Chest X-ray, AP view. Patient: 36 years old, sex F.
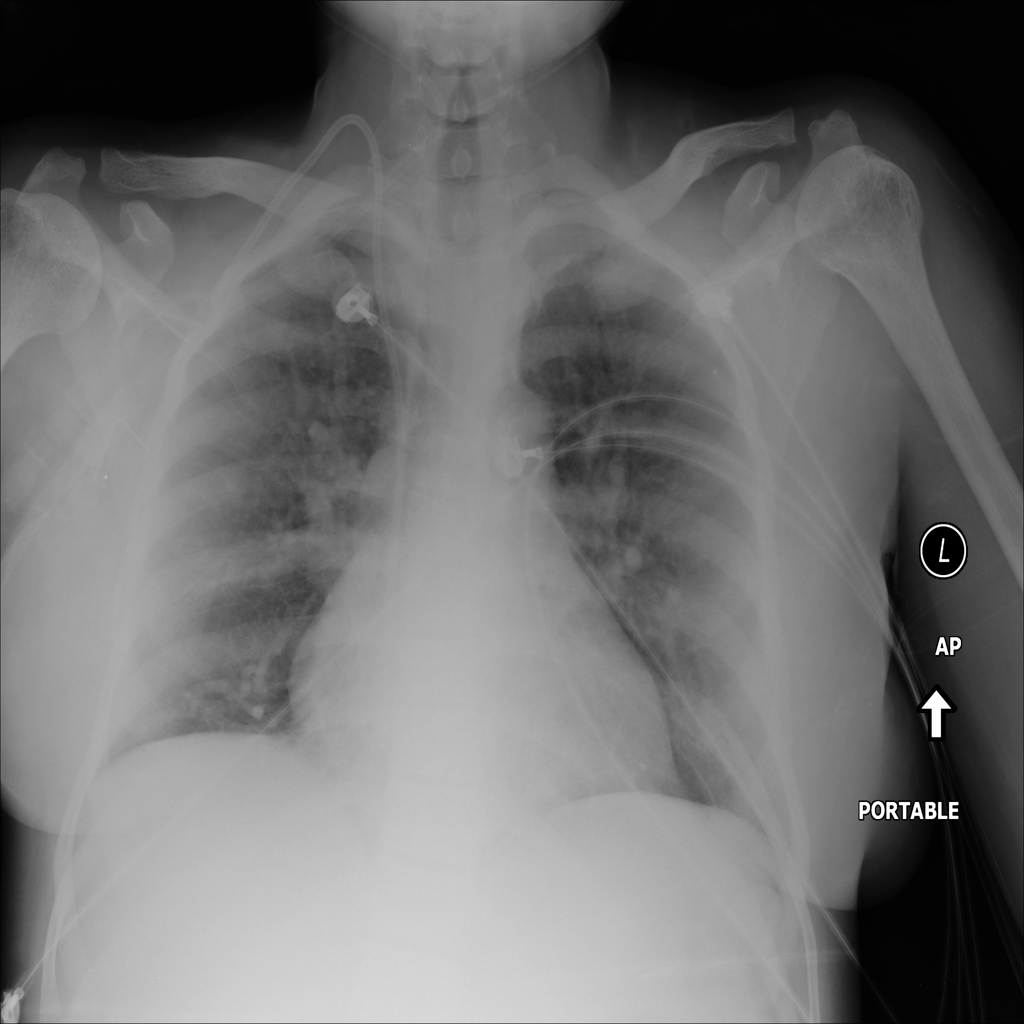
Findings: No Finding